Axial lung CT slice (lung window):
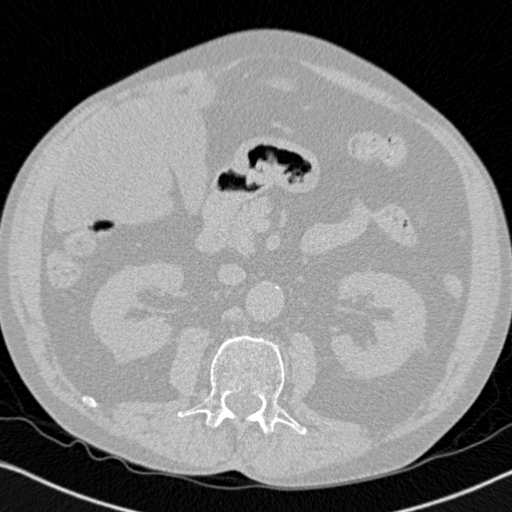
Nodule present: no